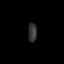
Tissue: lung
Cell type: Endothelial cells
Senescence score: 0.579
Nuclear area (px): 166
Mean DAPI intensity: 51.62